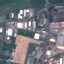
Label: Industrial